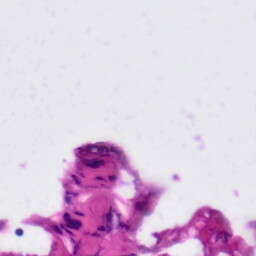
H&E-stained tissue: Tonsil